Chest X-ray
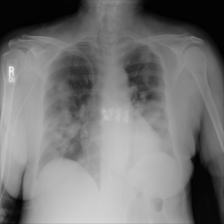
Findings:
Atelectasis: negative
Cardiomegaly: negative
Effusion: negative
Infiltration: negative
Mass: negative
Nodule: positive
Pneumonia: negative
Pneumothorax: negative
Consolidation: negative
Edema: negative
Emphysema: negative
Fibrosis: negative
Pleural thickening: negative
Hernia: negative